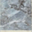
Piece: xx